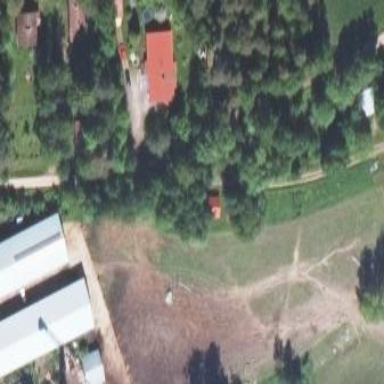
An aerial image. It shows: Farmyard area.